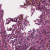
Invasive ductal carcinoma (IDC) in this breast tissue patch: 0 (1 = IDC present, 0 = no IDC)